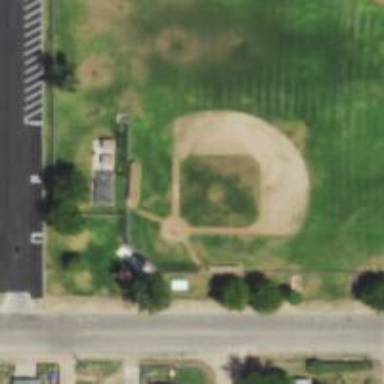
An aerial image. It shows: Baseball pitch for leisure land.